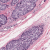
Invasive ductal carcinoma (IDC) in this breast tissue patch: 0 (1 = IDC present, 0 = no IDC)